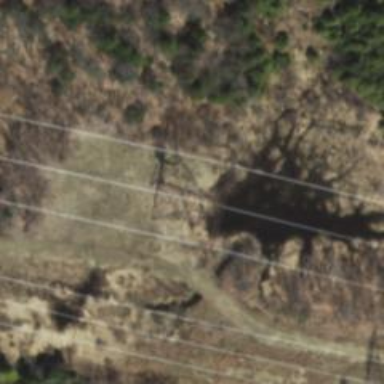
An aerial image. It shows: Power tower.